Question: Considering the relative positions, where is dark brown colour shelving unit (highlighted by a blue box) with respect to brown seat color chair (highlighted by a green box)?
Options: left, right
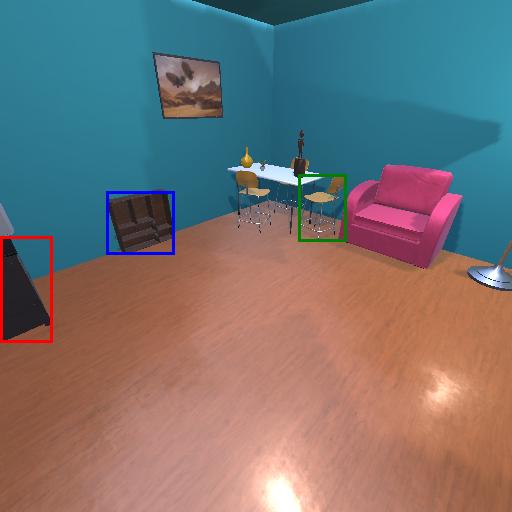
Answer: left